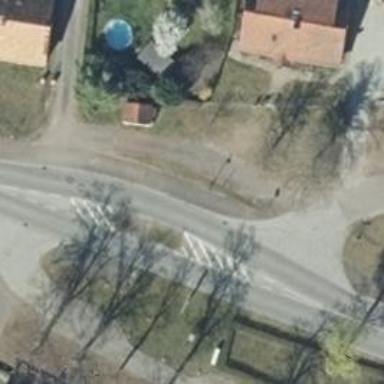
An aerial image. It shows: Uncontrolled crossing on the road with chicane for traffic calming.